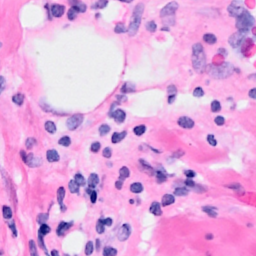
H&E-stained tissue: Breast